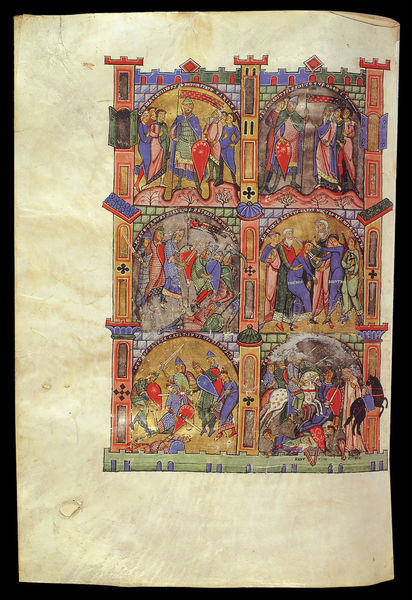
Titel: Gumbertus-Bibel
Institution: Erlangen, Universitätsbibliothek
Schlagwörter: blau, felsen, kampf, frauen, gelb, grün, braun, grau, männer, schwarz, säulen, gebäude, rot, ornament, bibel, steine, felder, gold, pferd, pferde, reiter, turm, bilder, berge, gebirge, thron, zinnen, bögen, schild, buch, kreuz, türme, seite, illustration, schwert, schwerter, soldat, herrscher, ritter, schimmel, mittelalter, sechs, szenen, buchmalerei, kodex